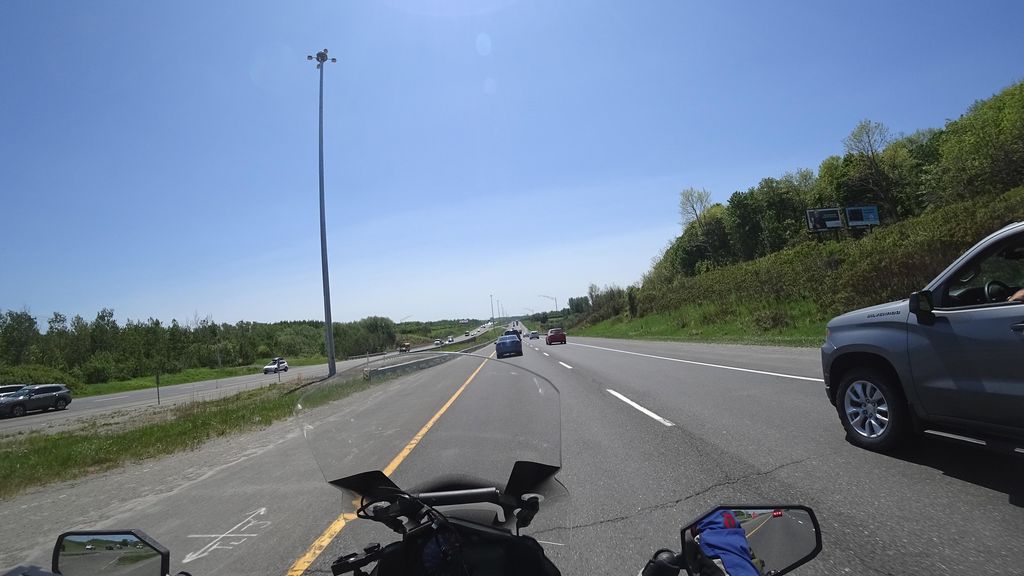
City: quebec_city